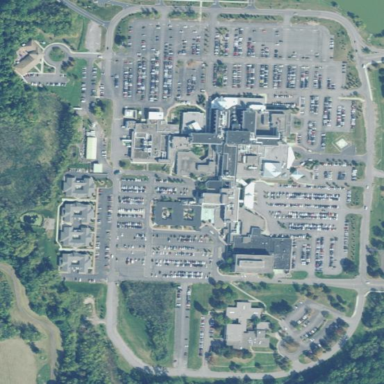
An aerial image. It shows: Healthcare facility identified as hospital.